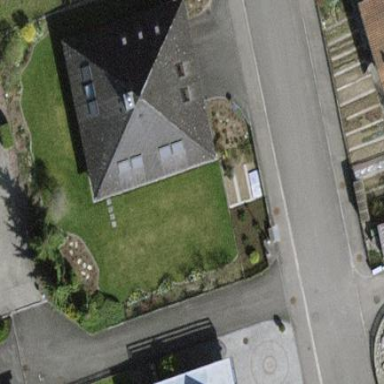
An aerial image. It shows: Detached building.